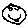
Label: smiley face